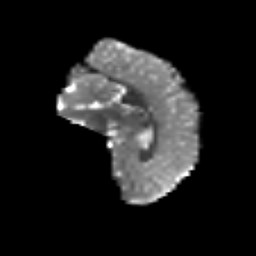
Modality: T2w
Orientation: sagittal
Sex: female
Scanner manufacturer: siemens
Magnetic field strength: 3 T
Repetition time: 5 s
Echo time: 0.071 s